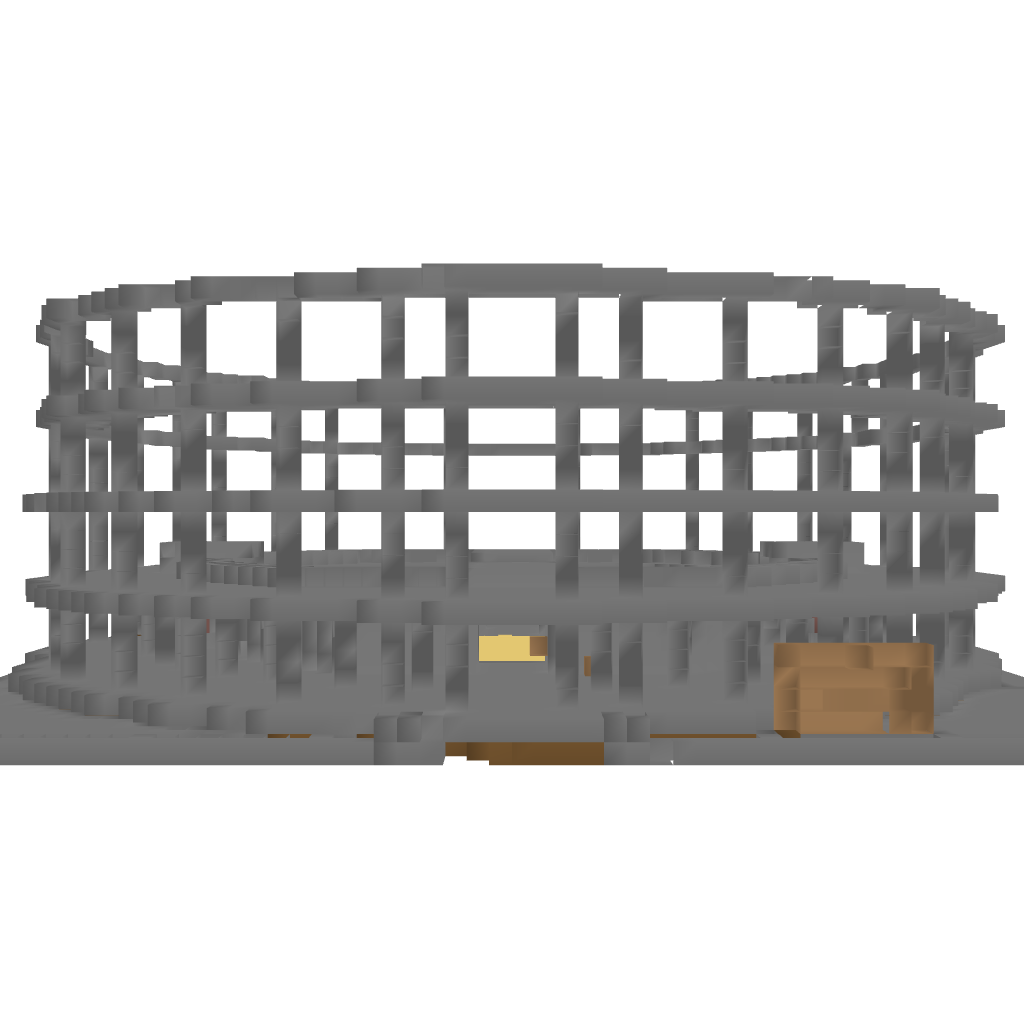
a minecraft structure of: Coliseum  high quality